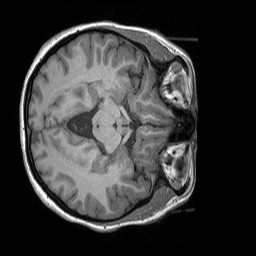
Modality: T1w
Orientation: axial
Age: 22
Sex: female
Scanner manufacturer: siemens
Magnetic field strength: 3 T
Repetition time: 1.9 s
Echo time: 0.00252 s